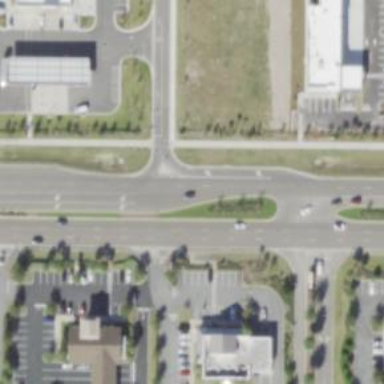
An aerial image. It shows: Crossing on the road.